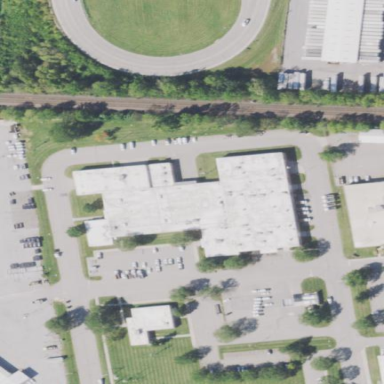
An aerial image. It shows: Commercial building.